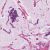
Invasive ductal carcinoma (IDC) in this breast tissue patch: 1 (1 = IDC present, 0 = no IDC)